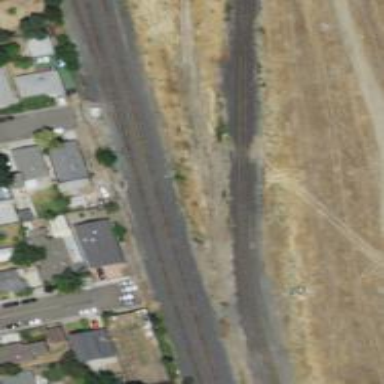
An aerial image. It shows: Railway signal.